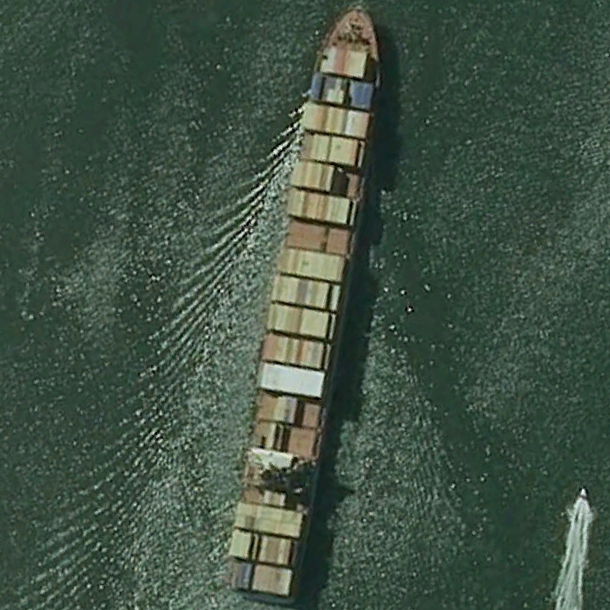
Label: civil